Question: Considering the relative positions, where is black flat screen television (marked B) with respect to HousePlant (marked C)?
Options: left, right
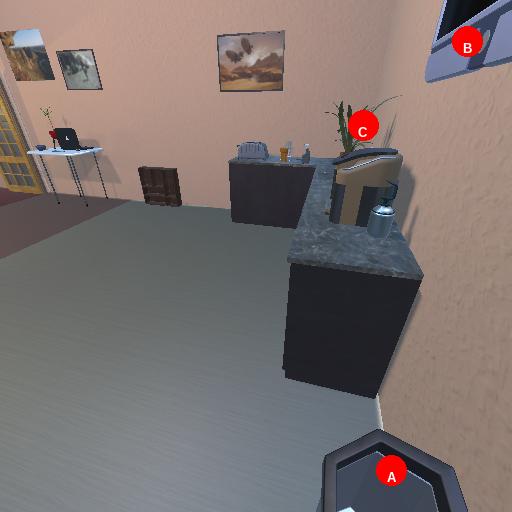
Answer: left